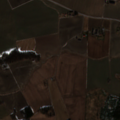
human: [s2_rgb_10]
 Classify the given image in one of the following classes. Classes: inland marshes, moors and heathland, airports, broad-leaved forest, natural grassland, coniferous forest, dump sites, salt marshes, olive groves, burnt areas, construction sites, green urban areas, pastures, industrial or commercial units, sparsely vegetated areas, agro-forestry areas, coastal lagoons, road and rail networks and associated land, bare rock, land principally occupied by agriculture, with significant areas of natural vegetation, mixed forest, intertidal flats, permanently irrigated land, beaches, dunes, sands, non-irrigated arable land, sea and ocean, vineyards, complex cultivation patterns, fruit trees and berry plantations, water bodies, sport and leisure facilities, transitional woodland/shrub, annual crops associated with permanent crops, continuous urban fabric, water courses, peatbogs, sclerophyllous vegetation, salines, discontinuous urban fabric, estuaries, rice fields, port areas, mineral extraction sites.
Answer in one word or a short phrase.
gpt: non-irrigated arable land, broad-leaved forest, mixed forest